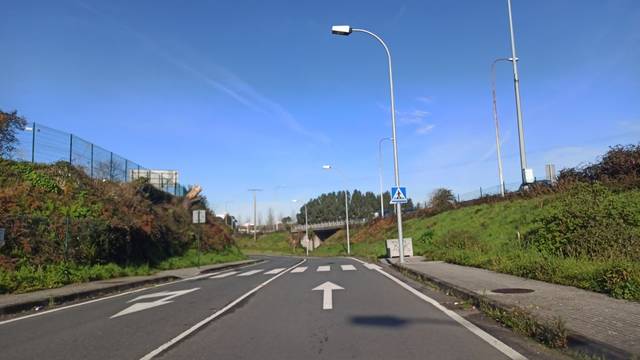
Region: Spain
Coordinates: 43.329, -8.398